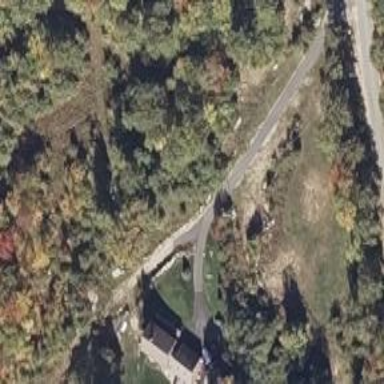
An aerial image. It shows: Driveway.